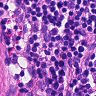
Metastatic tissue present: no